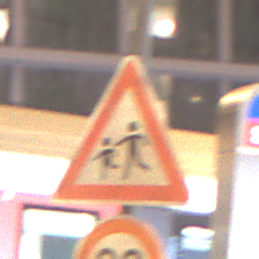
Verkehrszeichen: KinderRechts
Zusatzzeichen unten: Geschwindigkeit30
Umgebung: Indoor, Urban
Tageszeit: NotSpecified
Wetter: NotSpecified
Licht: Artificial
Jahreszeit: NotSpecified
Kontrast: MediumContrast